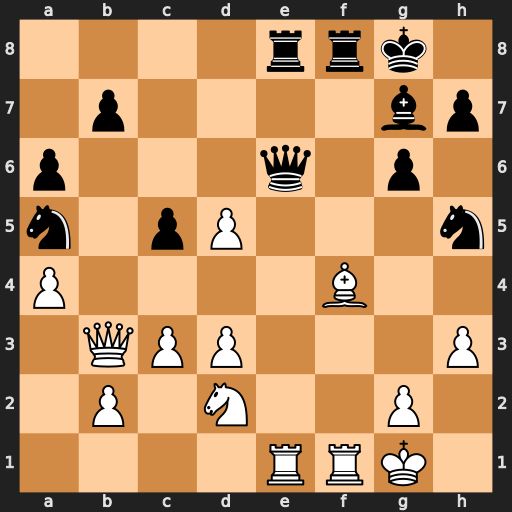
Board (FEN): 4rrk1/1p4bp/p3q1p1/n1pP3n/P4B2/1QPP3P/1P1N2P1/4RRK1
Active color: w
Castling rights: -
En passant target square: -
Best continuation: Rxe6 Nxb3 Rxe8 Rxe8 Nxb3 Nxf4 Rxf4